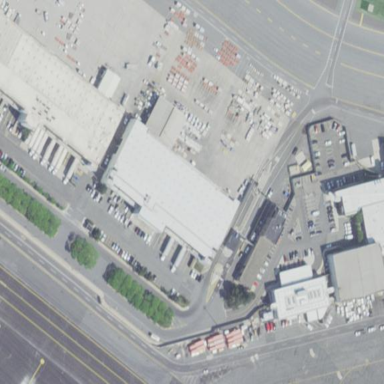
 specifically cargo port terminal where containers are used."